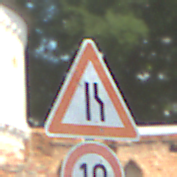
Verkehrszeichen: EinseitigVerengteFahrbahnRechts
Zusatzzeichen unten: Geschwindigkeit10
Umgebung: Outdoor, Suburban
Tageszeit: Midday
Wetter: PartlyCloudy
Licht: Natural
Jahreszeit: NotSpecified
Kontrast: HighContrast